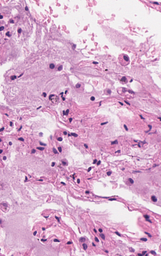
Tumor epithelial tissue: no
Tumor-associated stroma tissue: no
Normal tissue: yes